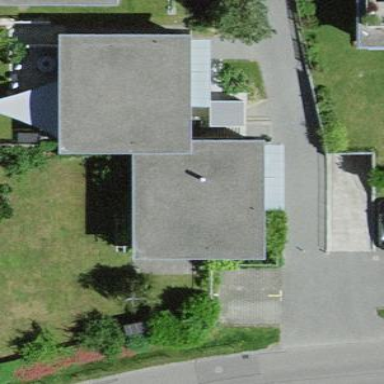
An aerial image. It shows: Residential building.